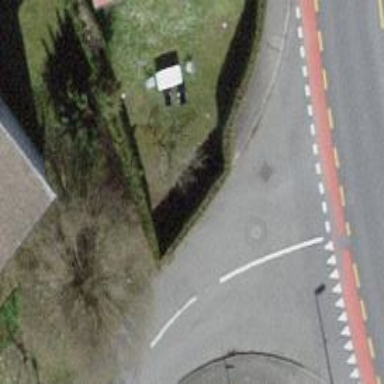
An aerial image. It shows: Hedge acting as barrier.